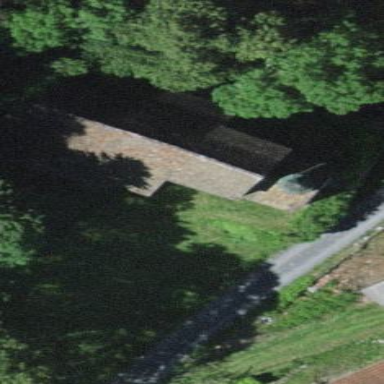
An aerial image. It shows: Chapel building.